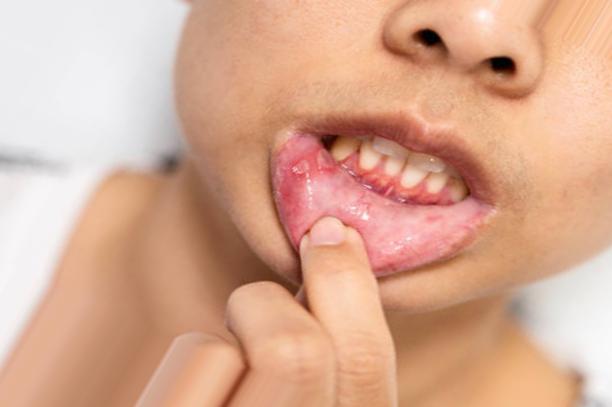
Condition: Mouth Ulcer